Field crop: maize
Growth stage: 2
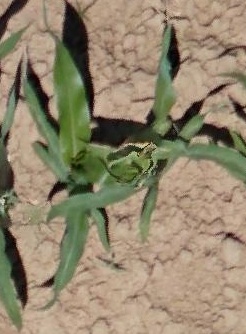
Species: maize